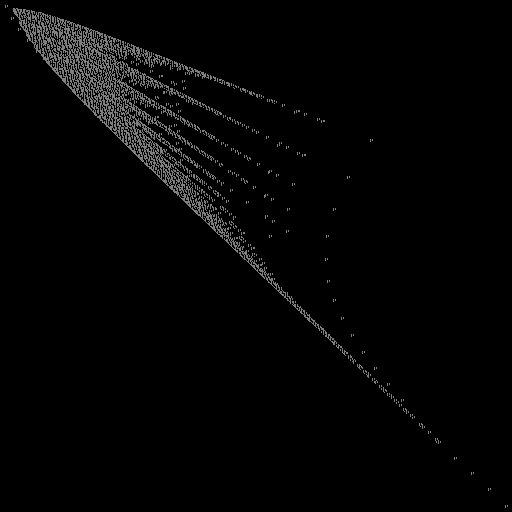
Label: drumlin